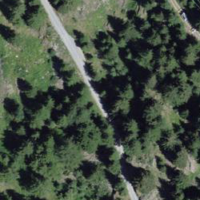
EUNIS habitat code: 23
Species observed at this site:
Primula hirsuta